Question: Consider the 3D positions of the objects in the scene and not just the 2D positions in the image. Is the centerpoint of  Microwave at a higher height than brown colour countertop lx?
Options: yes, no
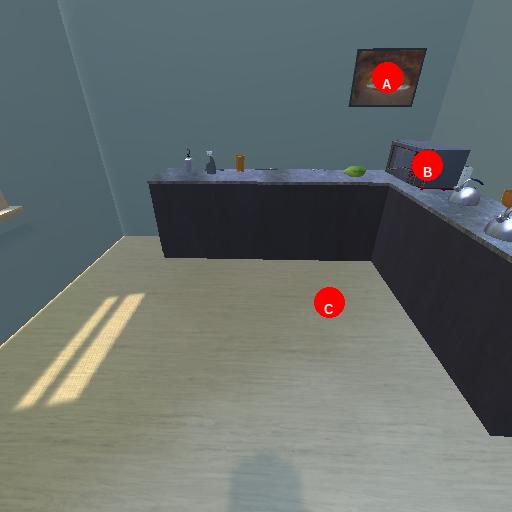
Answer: yes